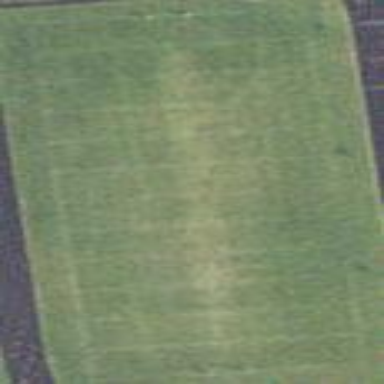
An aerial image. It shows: Grass pitch designated for American football.